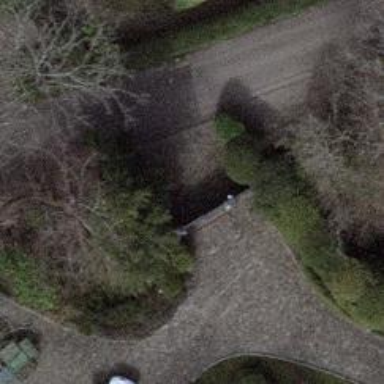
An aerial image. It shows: Gate.